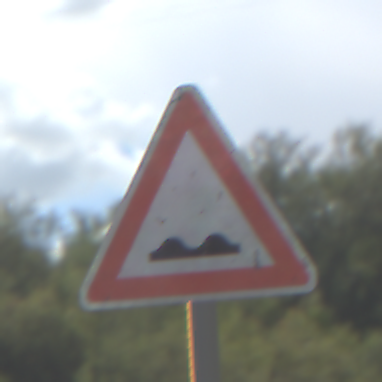
Verkehrszeichen: UnebeneFahrbahn
Umgebung: Outdoor, Nature
Tageszeit: Midday
Wetter: PartlyCloudy
Licht: Natural
Jahreszeit: NotSpecified
Kontrast: HighContrast